Field crop: maize
Growth stage: 2
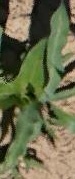
Species: maize